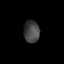
Tissue: lung
Cell type: Epithelial cells
Senescence score: 0.2434
Nuclear area (px): 348
Mean DAPI intensity: 66.595